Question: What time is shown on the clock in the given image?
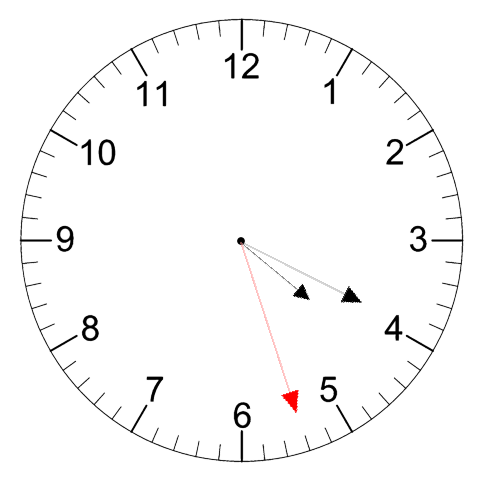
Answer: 04:19:27